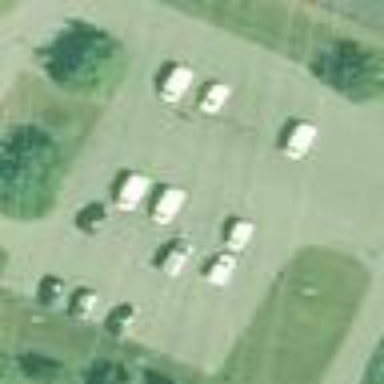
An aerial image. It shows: Parking area.